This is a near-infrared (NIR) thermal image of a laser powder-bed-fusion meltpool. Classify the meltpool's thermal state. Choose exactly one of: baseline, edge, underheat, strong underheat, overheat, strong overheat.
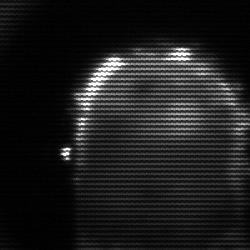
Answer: baseline